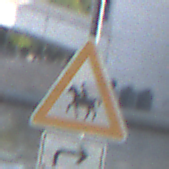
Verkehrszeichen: ReiterRechts
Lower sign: RichtungsangabeDurchPfeile5
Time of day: MorningAfternoon
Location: Outdoor (Urban)
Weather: PartlyCloudy
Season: NotSpecified
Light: Natural